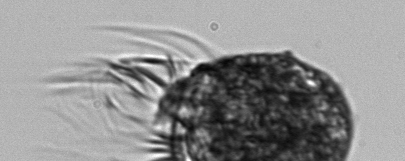
Label: Pelagostrobilidium